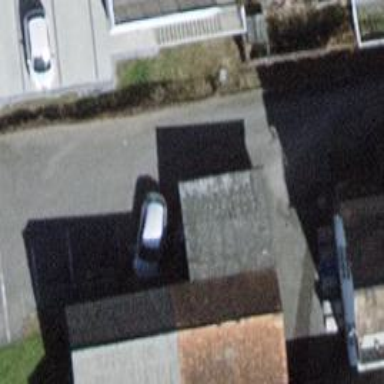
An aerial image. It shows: Shed.